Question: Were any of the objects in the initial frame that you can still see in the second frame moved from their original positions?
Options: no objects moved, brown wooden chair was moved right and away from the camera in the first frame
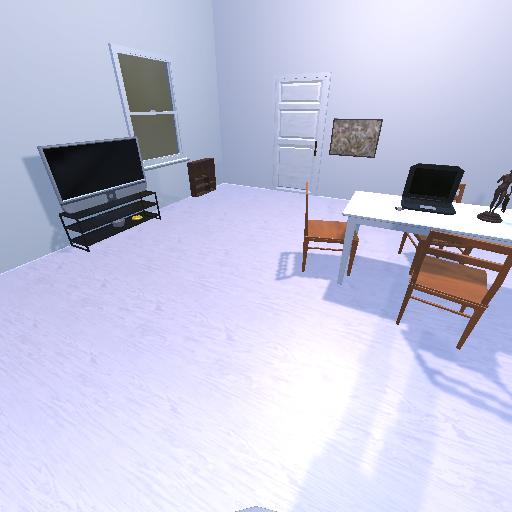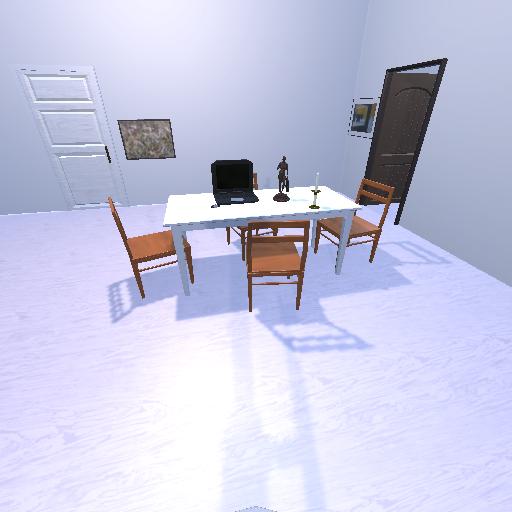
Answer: no objects moved